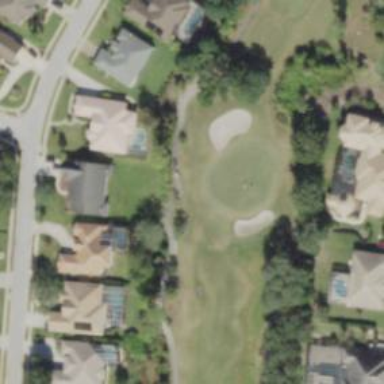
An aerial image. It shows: Golf hole.